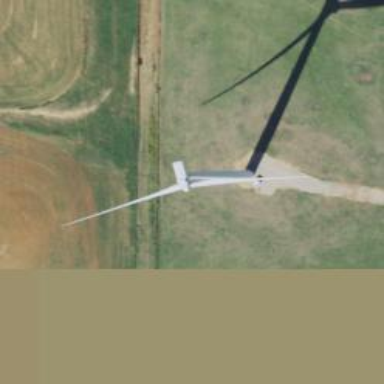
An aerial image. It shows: Wind generator powered by wind. The generator type is horizontal axis and it uses wind turbines.